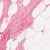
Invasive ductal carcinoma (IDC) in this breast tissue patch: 0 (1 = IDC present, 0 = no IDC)